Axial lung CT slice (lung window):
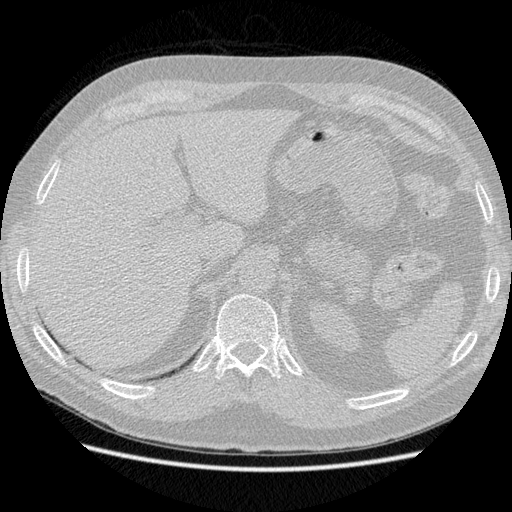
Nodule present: no